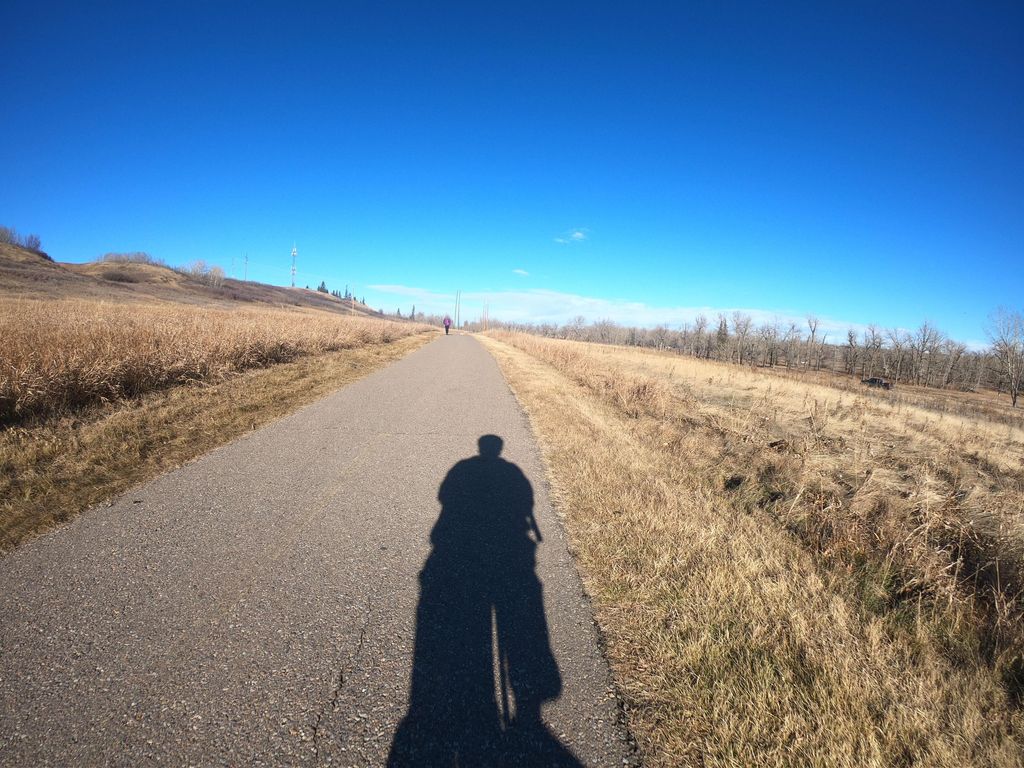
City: calgary